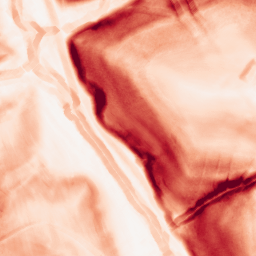
Category: morphological
Decomposition family: morphological_gradient
Decomposition parameters: size: 5
shape: diamond
Upsampling method: bicubic
Upsampling parameters: scale: 4
Upsampling scale: 4